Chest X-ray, PA view. Patient: 53 years old, sex M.
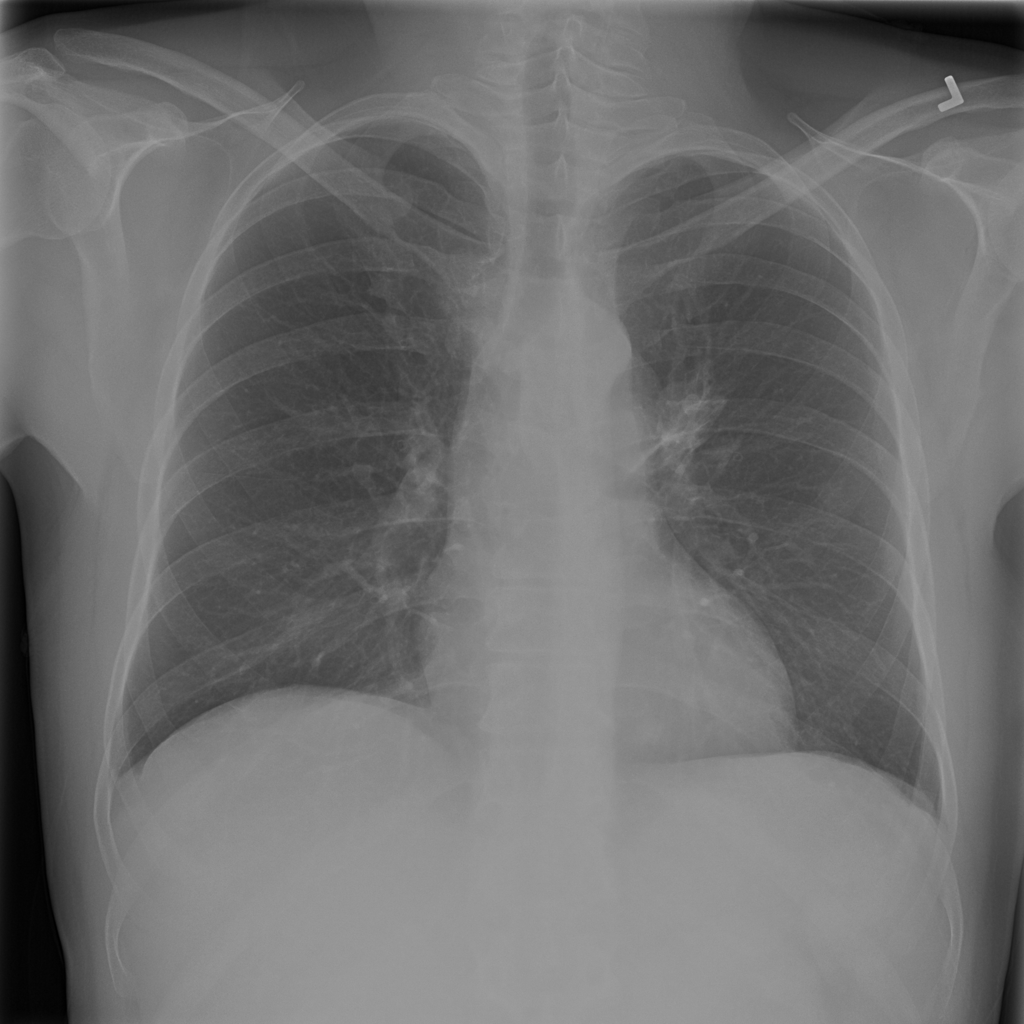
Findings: No Finding